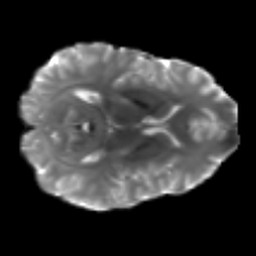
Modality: T2w
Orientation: axial
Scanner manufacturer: siemens
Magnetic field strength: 3 T
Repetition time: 3.6 s
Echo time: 0.092 s